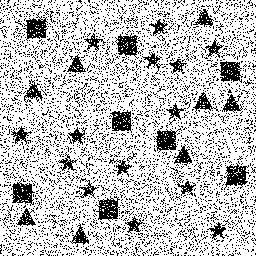
Squares: 8
Triangles: 8
Stars: 14
Total shapes: 30